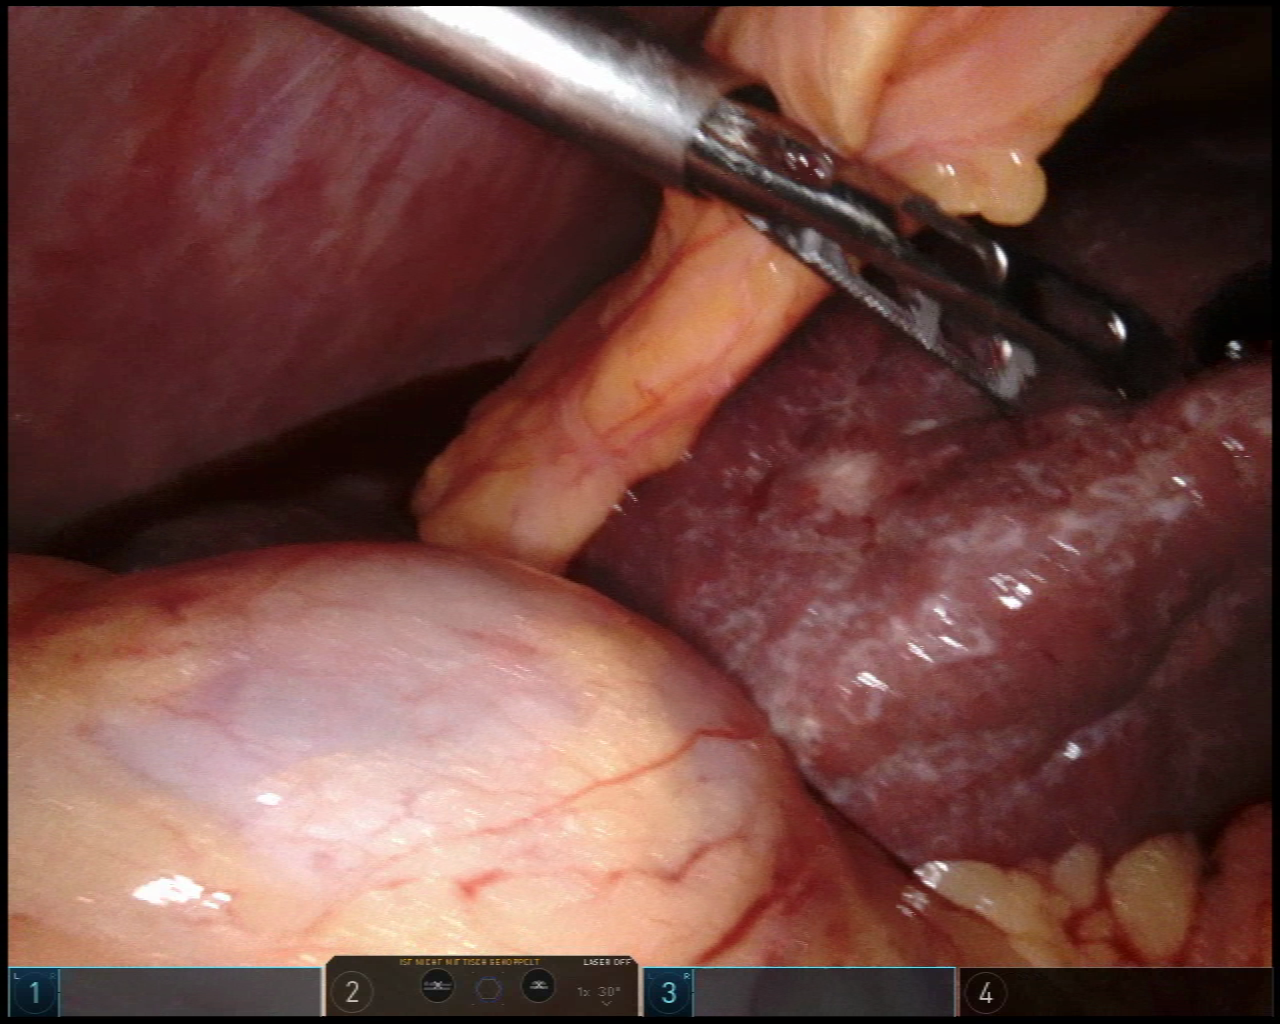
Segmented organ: liver
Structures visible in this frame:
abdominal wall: yes
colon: yes
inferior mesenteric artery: no
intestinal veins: no
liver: yes
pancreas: no
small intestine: no
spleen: no
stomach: no
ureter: no
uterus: no
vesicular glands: no